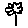
Label: flower